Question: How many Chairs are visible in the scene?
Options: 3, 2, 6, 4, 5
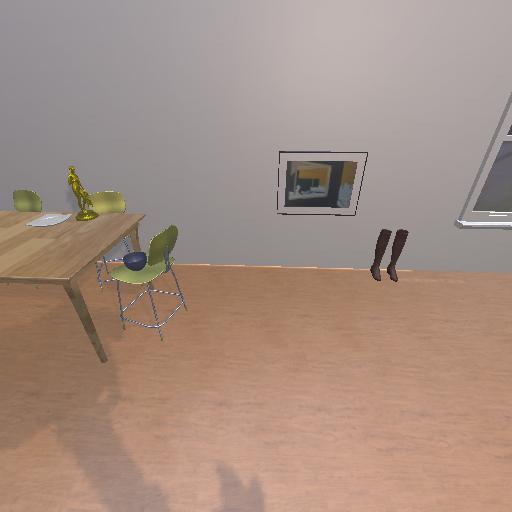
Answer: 3